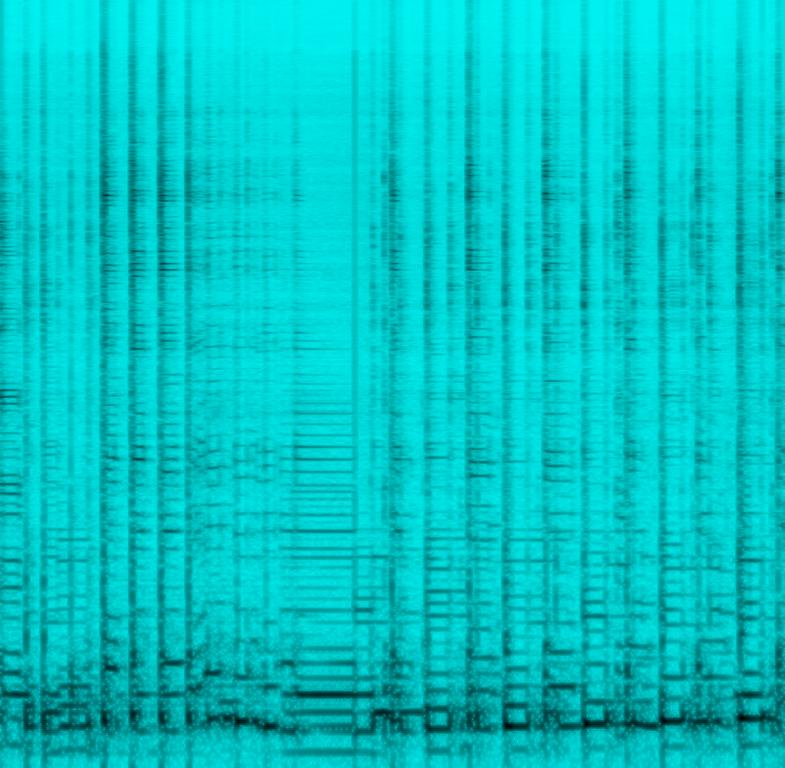
The music excerpt features a bass guitar that plays with the string slapping technique. This passage sounds as if it's meant to show some practicing exercises.